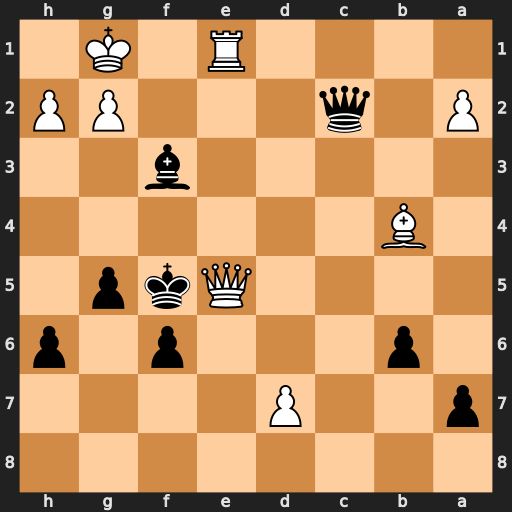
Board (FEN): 8/p2P4/1p3p1p/4Qkp1/1B6/5b2/P1q3PP/4R1K1
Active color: b
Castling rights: -
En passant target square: -
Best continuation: fxe5 gxf3 Qd3